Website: apple
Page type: address-validator
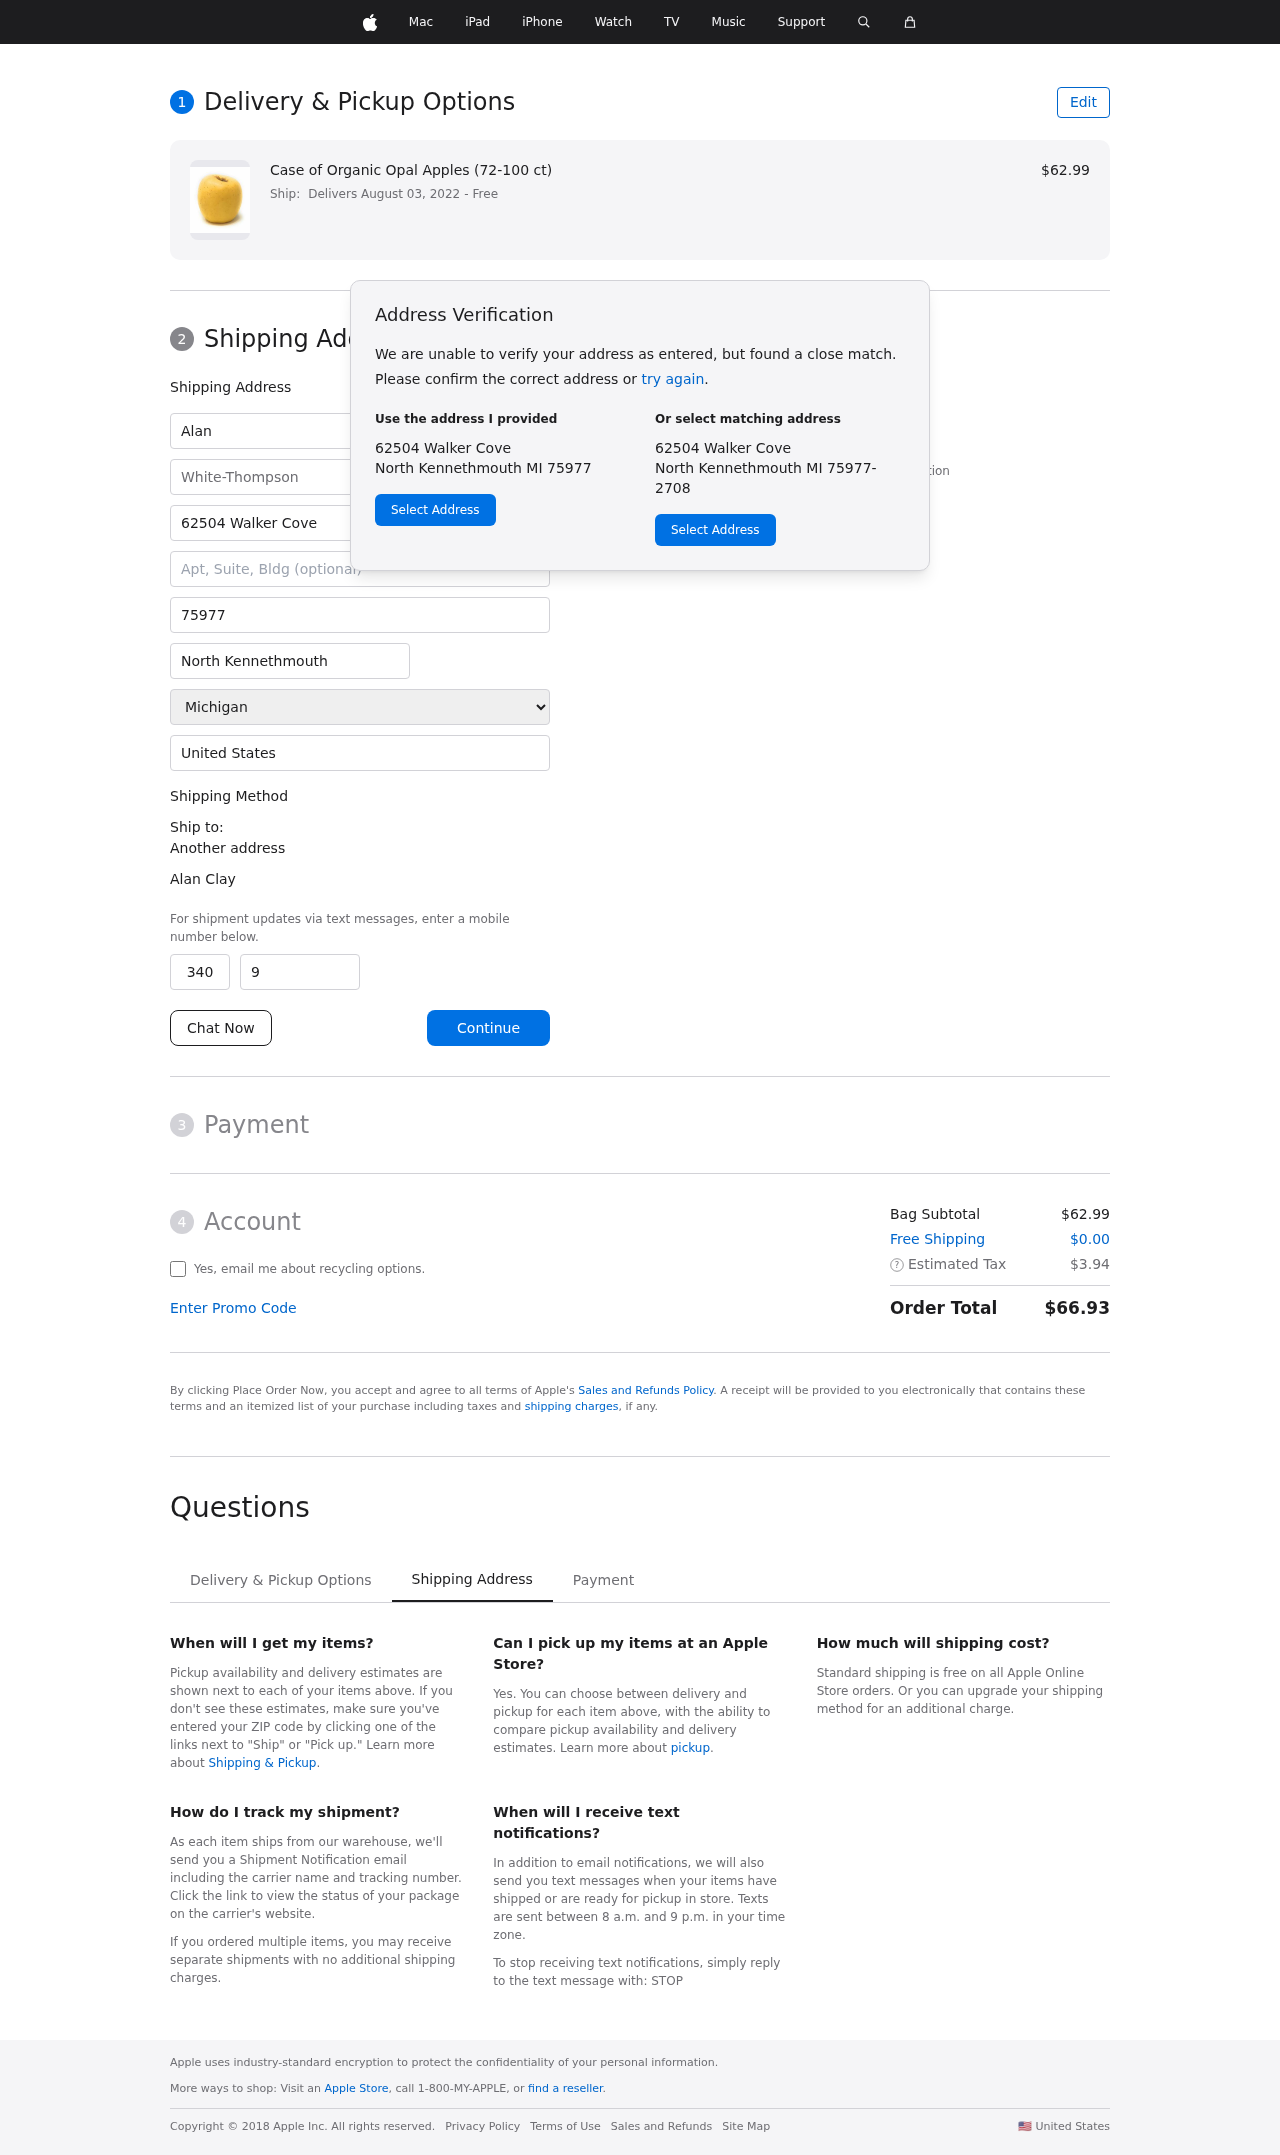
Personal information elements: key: PII_CITY
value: North Kennethmouth
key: PII_COMPANY
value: White-Thompson
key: PII_COUNTRY
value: United States
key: PII_FIRSTNAME
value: Alan
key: PII_FULLNAME
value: Alan Clay
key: PII_LASTNAME
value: Clay
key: PII_PHONE_AREA
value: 340
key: PII_PHONE_SUFFIX
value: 9494
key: PII_POSTCODE
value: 75977
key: PII_STATE
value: Michigan
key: PII_STREET
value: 62504 Walker Cove
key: PII_CITY_STATE_ZIP
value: North Kennethmouth MI 75977
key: PII_STATE_ABBR
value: MI
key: PII_POSTCODE_FULL
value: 75977
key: PII_POSTCODE_NUMERIC
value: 75977
Product elements: key: PRODUCT1_NAME
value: Case of Organic Opal Apples (72-100 ct)
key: PRODUCT1_PRICE
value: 62.99
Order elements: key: ORDER_DELIVERY_DATE
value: Delivers August 03, 2022
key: ORDER_SUBTOTAL
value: $62.99
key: ORDER_SHIPPING_COST
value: $0.00
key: ORDER_TAX
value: $3.94
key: ORDER_TOTAL
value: $66.93